Field crop: maize
Growth stage: 2
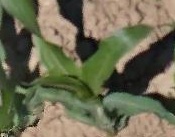
Species: maize